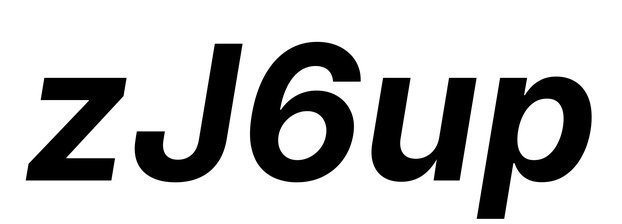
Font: Inter-Italic_Bold_Italic